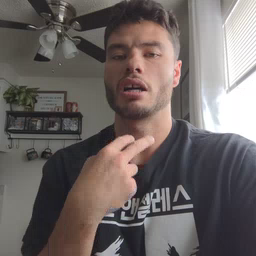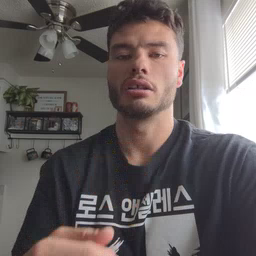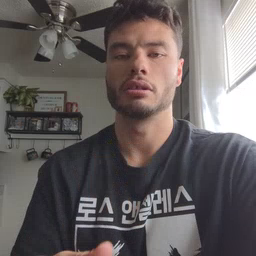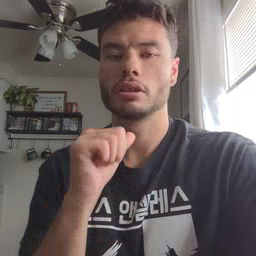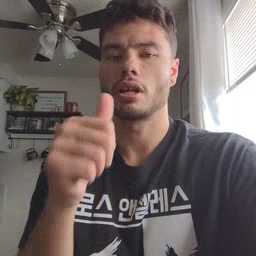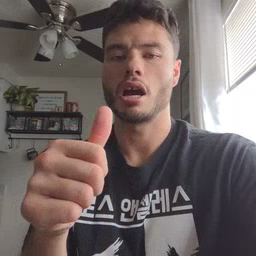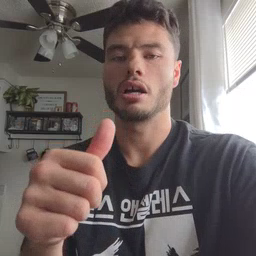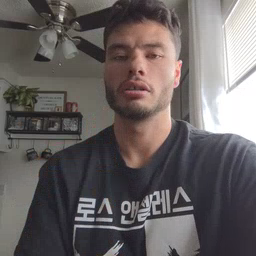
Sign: not